Question: I am Reading Some Large XML files and Storing them into Database. It is arond 800 mb.
It stores many records and then terminates and gives an :
'''
Exception in thread "main" java.lang.OutOfMemoryError: Java heap space
at java.util.IdentityHashMap.resize(Unknown Source)
at java.util.IdentityHashMap.put(Unknown Source)
'''
Using Memory Analyzer i have created .hprof files which says:
'''
76,581 instances of "java.lang.String", loaded by "<system class loader>" occupy 1,04,34,45,504 (98.76%) bytes.
Keywords
java.lang.String
'''
I have setters and getters for retrieving values.How do i resolve this issue. Any help would be appreaciated.

I have done with increasing memory through .. but problem doesn't solved
: I am using scireumOpen to read XML files.
Example code i have used:
'''
public void readD() throws Exception {
XMLReader reader = new XMLReader();
reader.addHandler("node", new NodeHandler() {
@Override
public void process(StructuredNode node) {
try {
obj.setName(node
.queryString("name"));
save(obj);
} catch (XPathExpressionException xPathExpressionException) {
xPathExpressionException.printStackTrace();
} catch (Exception exception) {
exception.printStackTrace();
}
}
});
reader.parse(new FileInputStream(
"C:/Users/some_file.xml"));
}
public void save(Reader obj) {
try {
EntityTransaction entityTransaction = em.getTransaction();
entityTransaction.begin();
Entity e1=new Entity;
e1.setName(obj.getName());
em.persist(e1);
entityTransaction.commit();
} catch (Exception exception) {
exception.printStackTrace();
}
}
'''
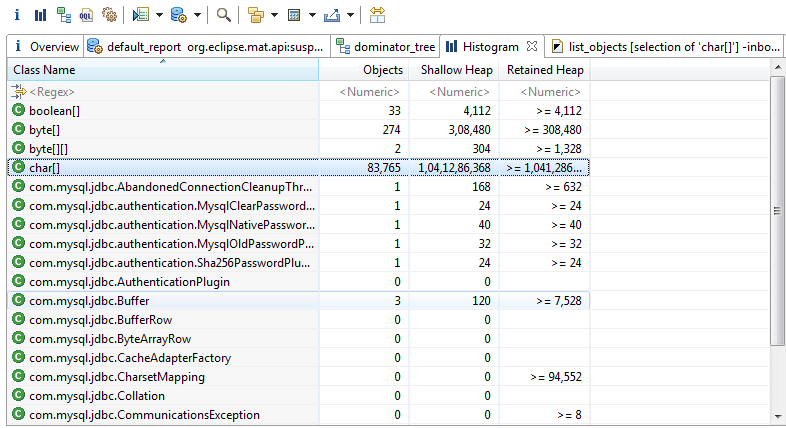
Answer: Finally i have solved my problem.
Following things helped:
Heap Size 2048 is eough.
Another problem was that i was using
and
By immutable, we mean that the value stored in the String object cannot be changed. Then the next question that comes to our mind is "If String is immutable then how am I able to change the contents of the object whenever I wish to?" . Well, to be precise it's not the same String object that reflects the changes you do. Internally a new String object is created to do the changes.
refer <URL>
So i removed getters and setters for entities other than JPA Entities. And inserted all data directly to Database without setting them to any objects.
the third and the Main problem was .
My code didn't ensure the EntityManager is always closed when the method finishes.
As far as a RuntimeException occurs in the business logic, the em EntityManager remains open!
So Always close this and also you can set your objects to null in finally block like
'''
finally {
Obj1 = null;
Obj2 = null;
if (entityTransaction.isActive())
entityTransaction.rollback();
em.clear();
em.close();
}
'''
refer <URL>
+1 for every Answer guys it helped me a lot. i am not marking any answer because i thought of posting the complete answer for it.Thanx